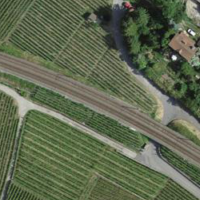
EUNIS habitat code: 40
Species observed at this site:
Euphorbia lathyris